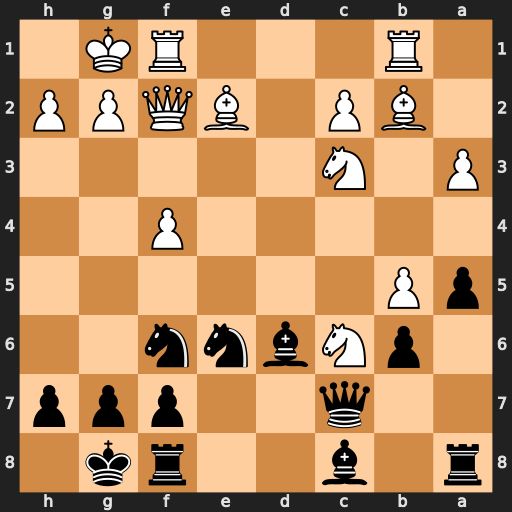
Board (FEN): r1b2rk1/2q2ppp/1pNbnn2/pP6/5P2/P1N5/1BP1BQPP/1R3RK1
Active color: b
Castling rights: -
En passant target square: -
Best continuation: Bc5 Na4 Bxf2+